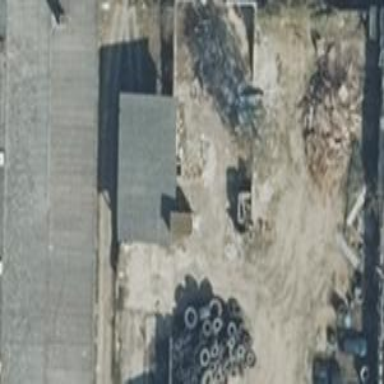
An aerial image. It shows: Industrial building.